Question: I'm trying to generate and return files for my users. Some file names contain unicode characters: . When trying to download them in IE 9 the filename gets corrupted and the download appears like this:

In Chrome it works as expected. This is the return statement:
'''
return File(fileStream: stream,
contentType: System.Net.Mime.MediaTypeNames.Application.Octet,
fileDownloadName: myModel.Name + "." + pub.OutputFileType);
'''
How can I fix the issue that IE 9 has?
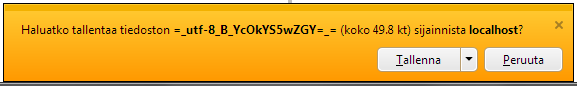
Answer: It seems that this is simply no doable with IE9, as state by namesv in the comments. I finally solved it by abusing a browser feature: when it requests something like '/foo/fileAO.pdf' and a file is returned, the "filename" in the URL is used.
So, I created a new route, targeted my dynamic download to it and did this in the action:
'''
if (Request.Browser.Browser == "IE" && Request.Browser.MajorVersion == 9)
{
// The filename comes from the Route used, which is like host/Print/File.pdf
Response.Clear();
Response.AddHeader("Content-Disposition", "attachment");
Response.ContentType = System.Net.Mime.MediaTypeNames.Application.Octet;
Response.Charset = "utf-8";
Response.HeaderEncoding = UnicodeEncoding.UTF8;
Response.ContentEncoding = UnicodeEncoding.UTF8;
byte[] buffer = new byte[4096];
int count = 0;
while ((count = stream.Read(buffer, 0, buffer.Length)) > 0)
{
Response.OutputStream.Write(buffer, 0, count);
Response.Flush();
}
Response.End();
return null;
}
else
{
return File(
fileStream: stream,
contentType: System.Net.Mime.MediaTypeNames.Application.Octet,
fileDownloadName: compilation.Name + "." + pub.OutputFileType);
}
'''